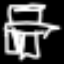
Label: chair